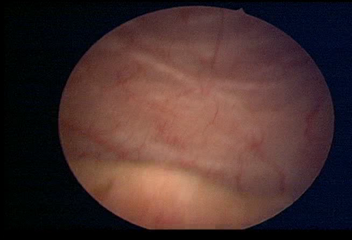
Modality: WLC
Class: Normal mucosa
Bladder cancer association: No